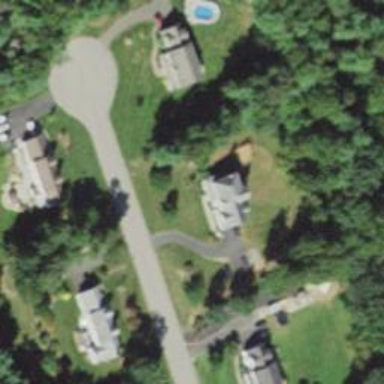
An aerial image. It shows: Driveway leading to service road.